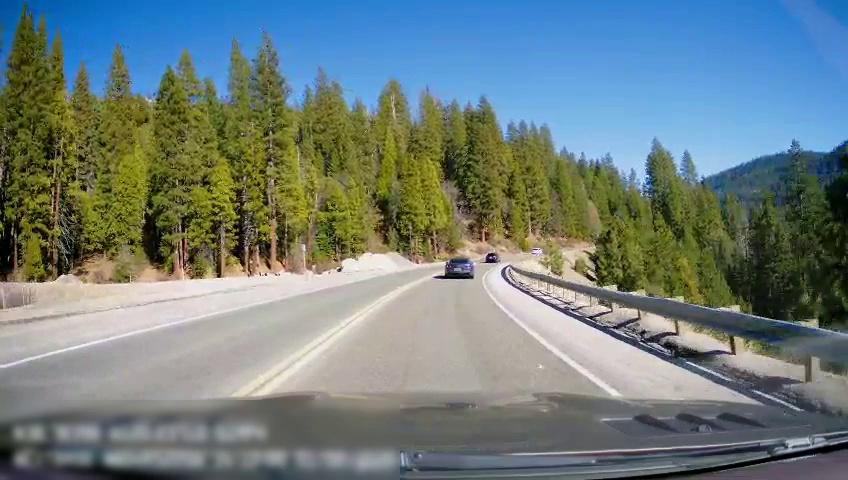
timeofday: Day
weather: Sunny
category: Drivable Space
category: Vehicles | Car
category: Vehicles | Car
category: Vehicles | Car
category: Lanes | Opposite Lane
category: Lanes | Current Lane
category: Lanes | Opposite Lane
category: Lanes | Current Lane